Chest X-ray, PA view. Patient: 27 years old, sex F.
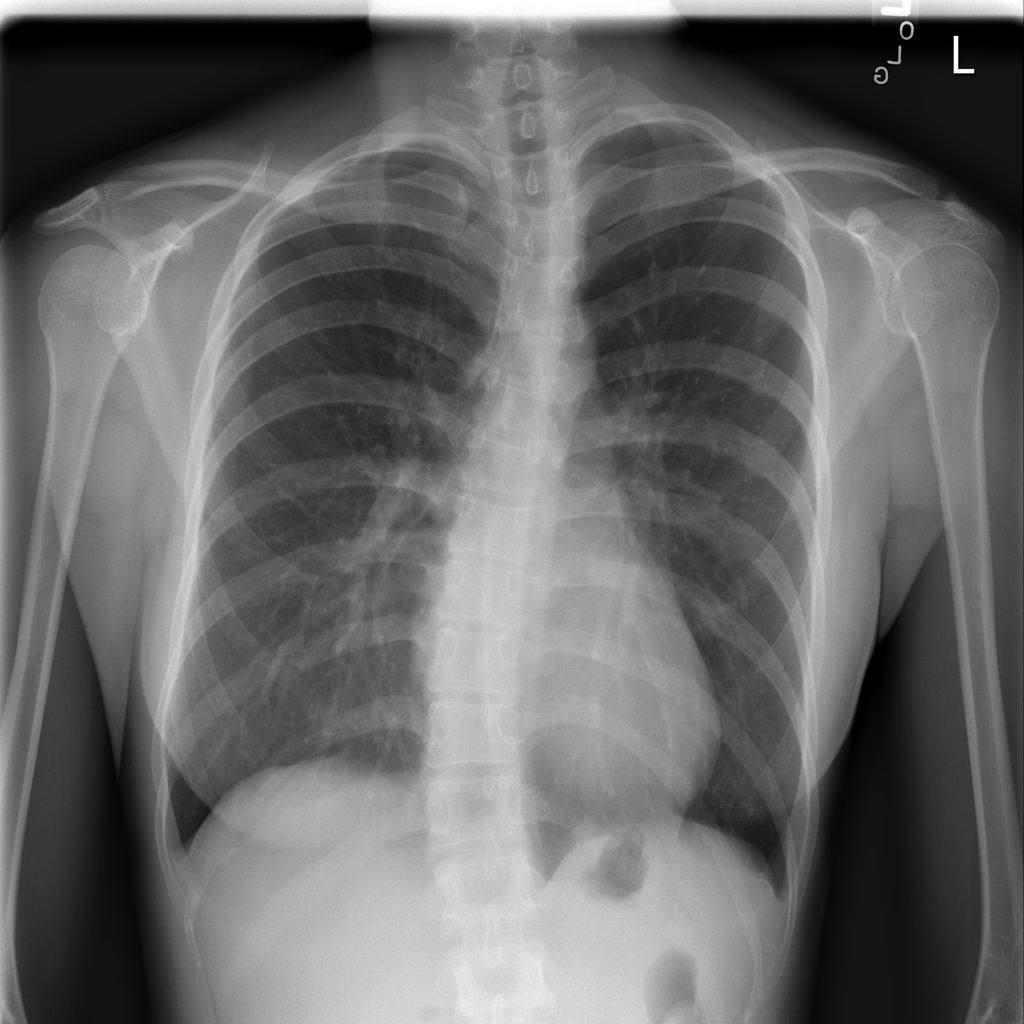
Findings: No Finding